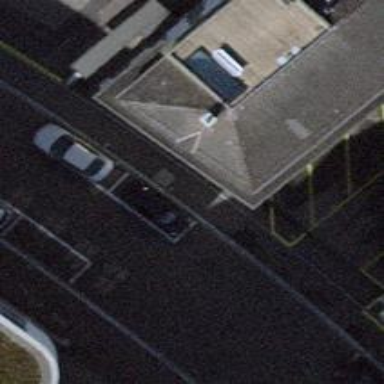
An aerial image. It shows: Parking lane.